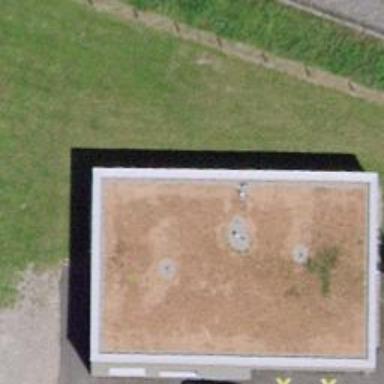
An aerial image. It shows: Ambulance station for emergencies.